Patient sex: M
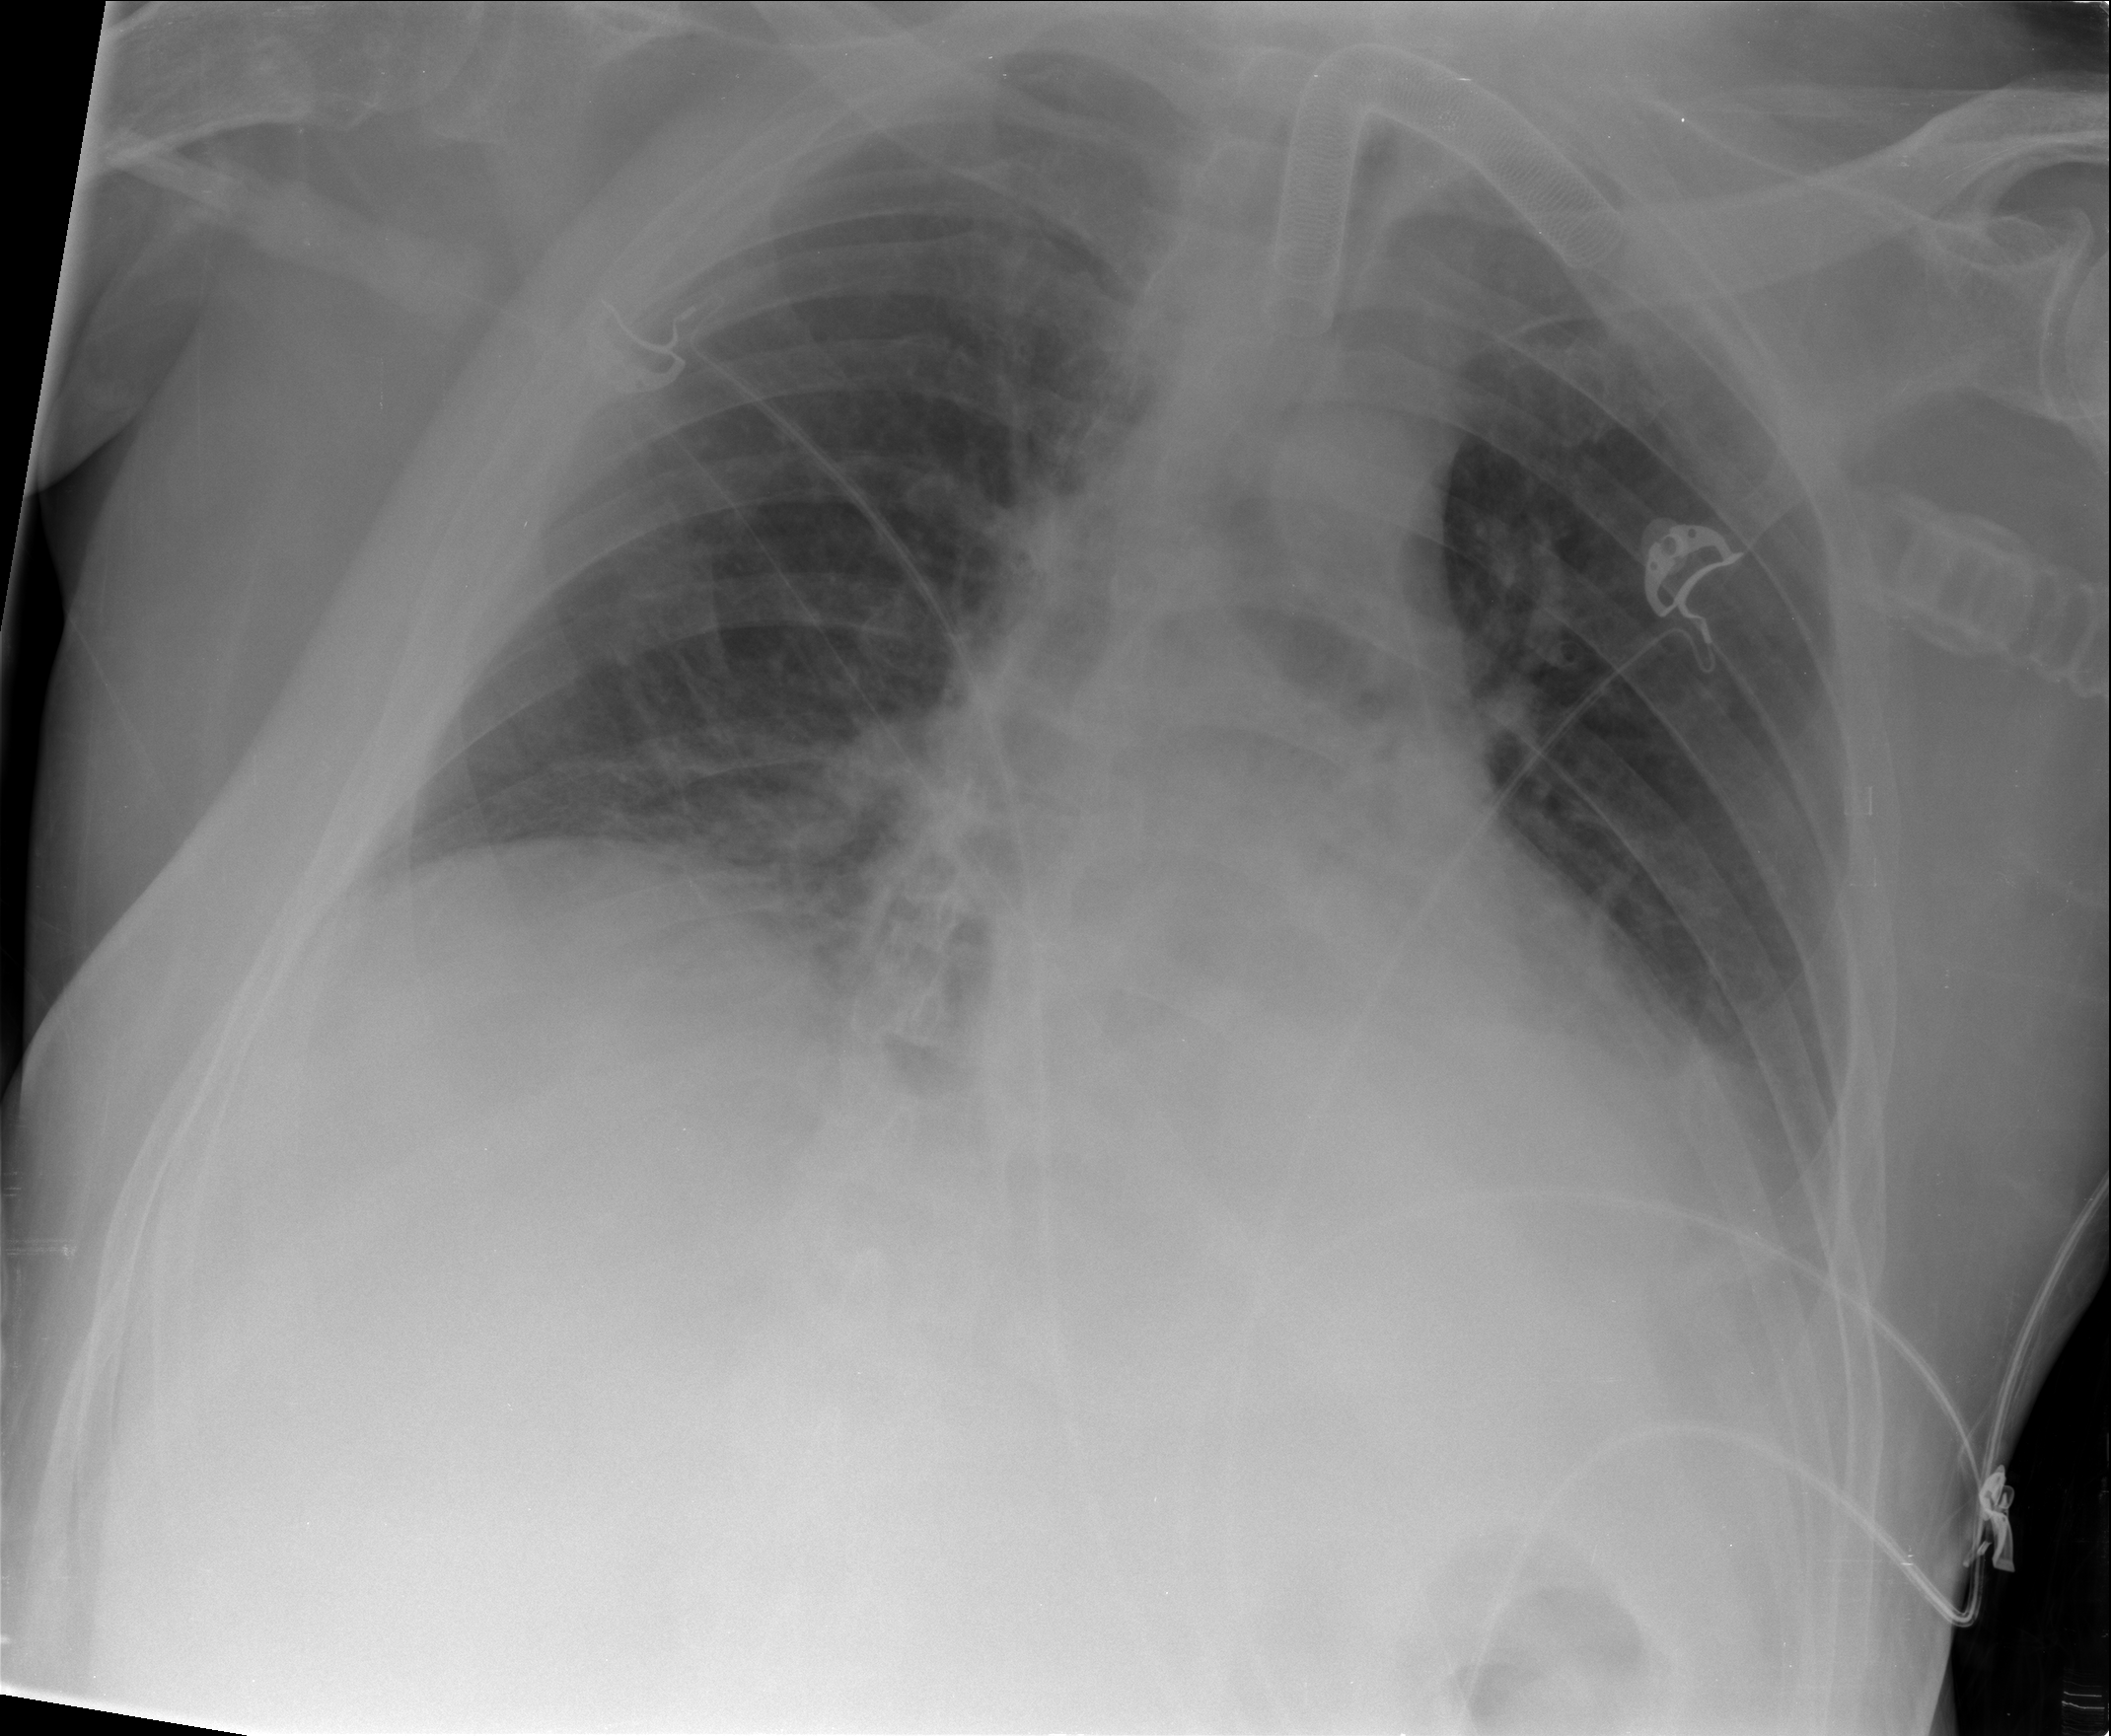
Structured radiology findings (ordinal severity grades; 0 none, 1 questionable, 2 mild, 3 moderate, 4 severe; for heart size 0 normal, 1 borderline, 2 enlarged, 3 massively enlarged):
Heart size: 0
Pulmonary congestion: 1
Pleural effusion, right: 0
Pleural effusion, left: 0
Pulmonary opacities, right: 0
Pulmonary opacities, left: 0
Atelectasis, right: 0
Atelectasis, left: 0